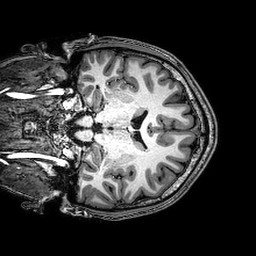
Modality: T1w
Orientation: coronal
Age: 18
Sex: male
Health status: healthy
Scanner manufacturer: philips
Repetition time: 0.00815 s
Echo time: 0.00376 s